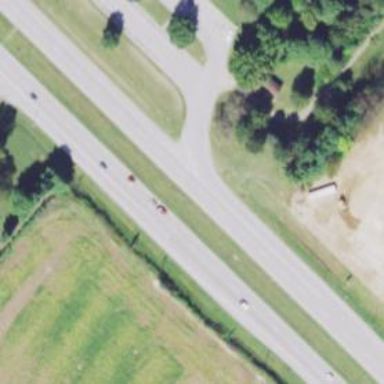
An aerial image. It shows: Trunk highway with expressway features.